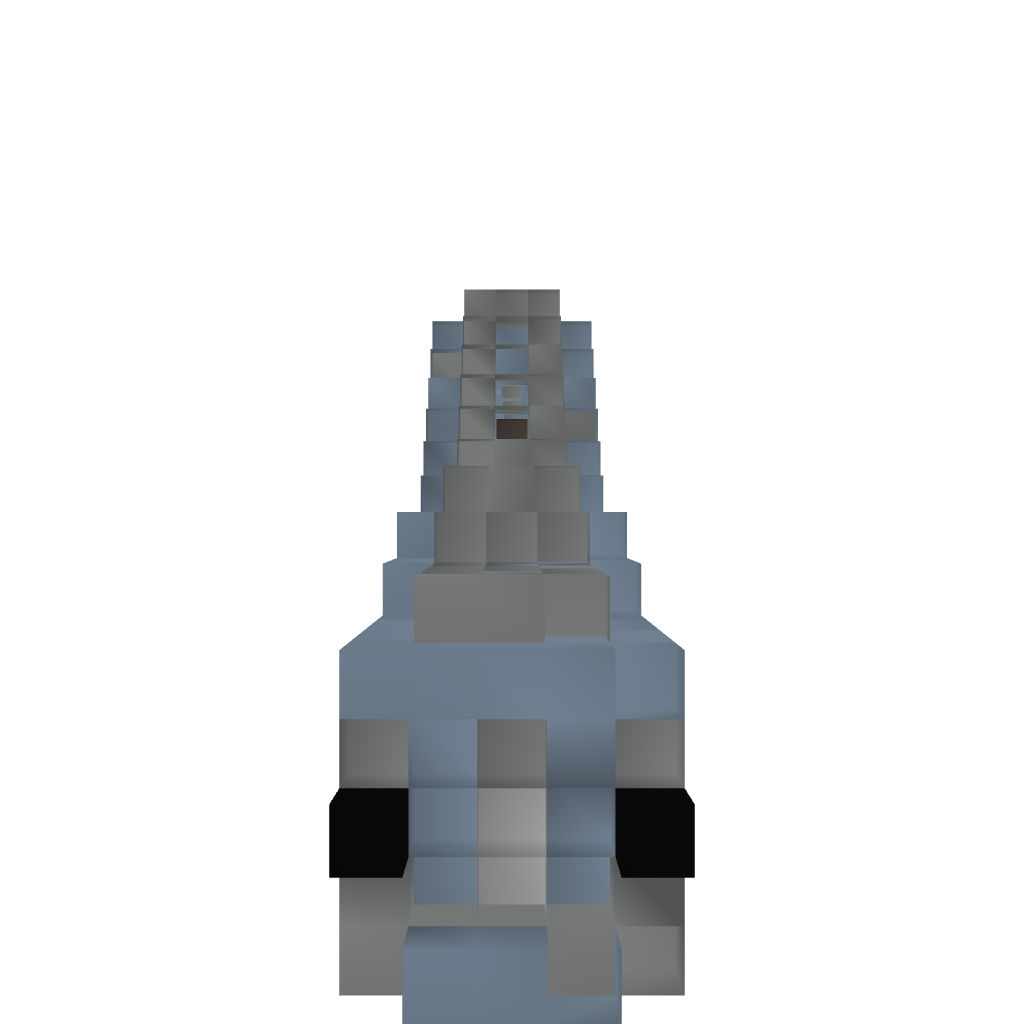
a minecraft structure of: Advanced Minecart Bridge #1 Fixed